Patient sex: M
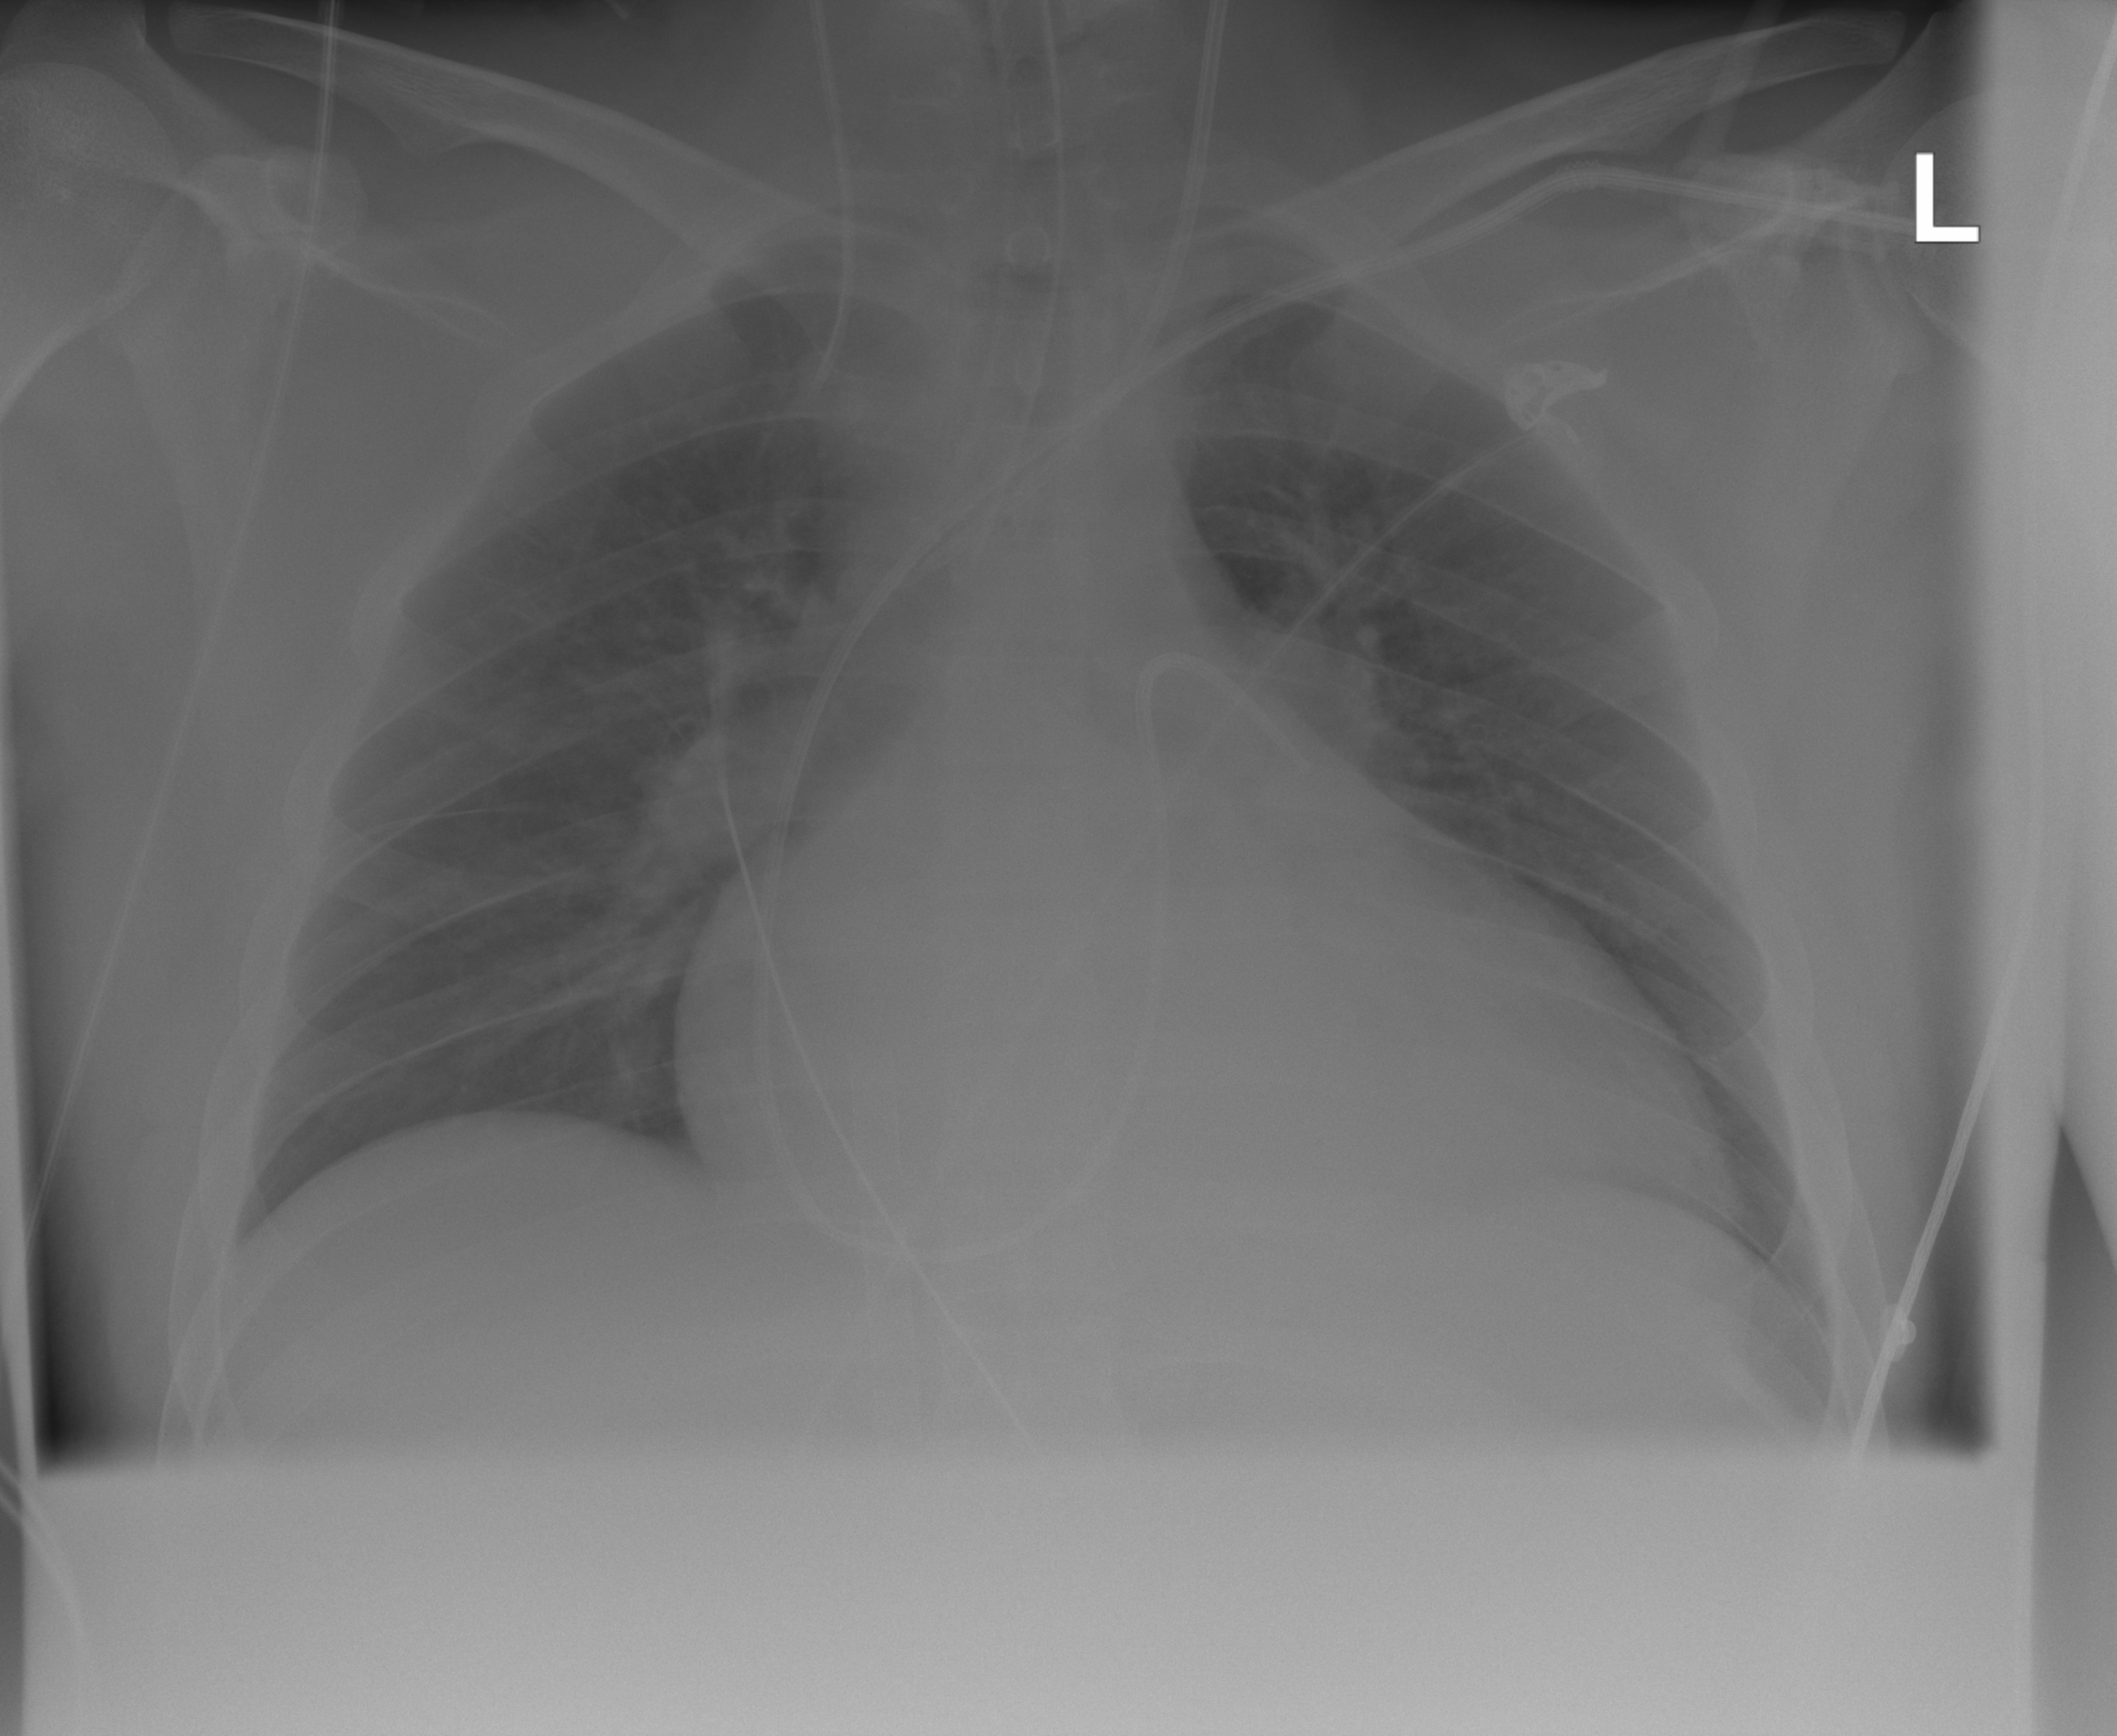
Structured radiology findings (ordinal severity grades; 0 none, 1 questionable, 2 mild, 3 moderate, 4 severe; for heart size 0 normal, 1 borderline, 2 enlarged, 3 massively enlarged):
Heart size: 3
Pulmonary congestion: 2
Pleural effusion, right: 2
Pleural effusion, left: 2
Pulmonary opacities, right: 0
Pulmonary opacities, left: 0
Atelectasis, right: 0
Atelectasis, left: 0